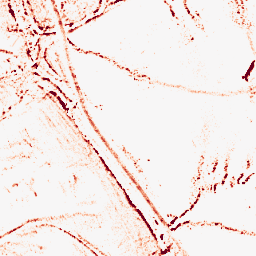
Category: morphological
Decomposition family: morphological_ellipse
Decomposition parameters: operation: opening
width: 5
height: 5
Upsampling method: cubic_mitchell
Upsampling parameters: scale: 8
Upsampling scale: 8